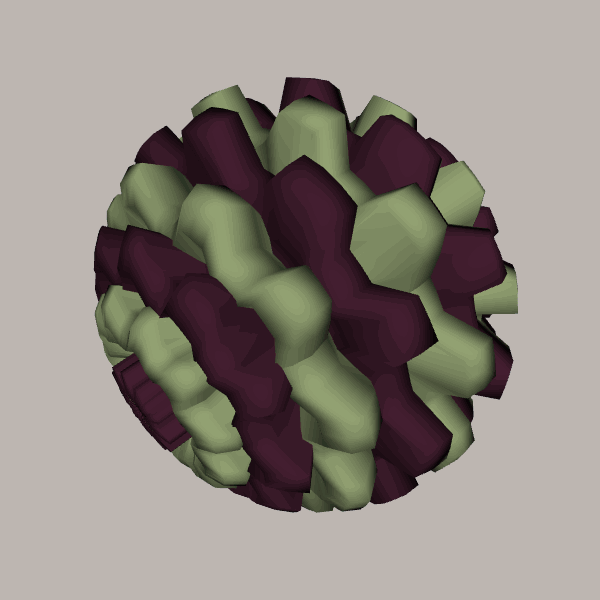
Background: light